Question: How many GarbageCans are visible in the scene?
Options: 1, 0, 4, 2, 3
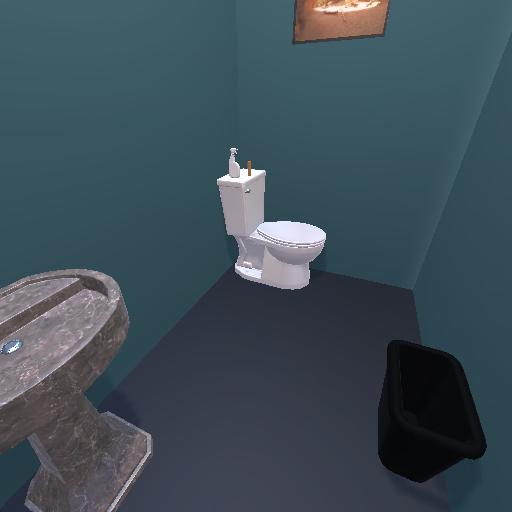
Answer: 1